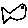
Label: fish